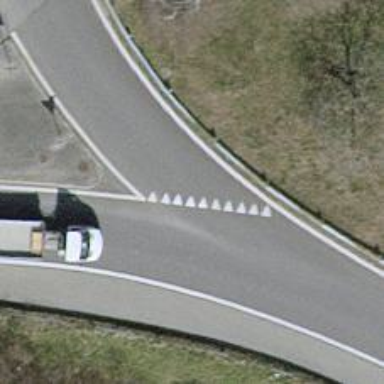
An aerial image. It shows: Road with "give way" sign.